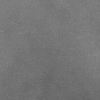
Atmospheric dust classification: dusty